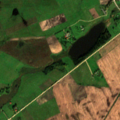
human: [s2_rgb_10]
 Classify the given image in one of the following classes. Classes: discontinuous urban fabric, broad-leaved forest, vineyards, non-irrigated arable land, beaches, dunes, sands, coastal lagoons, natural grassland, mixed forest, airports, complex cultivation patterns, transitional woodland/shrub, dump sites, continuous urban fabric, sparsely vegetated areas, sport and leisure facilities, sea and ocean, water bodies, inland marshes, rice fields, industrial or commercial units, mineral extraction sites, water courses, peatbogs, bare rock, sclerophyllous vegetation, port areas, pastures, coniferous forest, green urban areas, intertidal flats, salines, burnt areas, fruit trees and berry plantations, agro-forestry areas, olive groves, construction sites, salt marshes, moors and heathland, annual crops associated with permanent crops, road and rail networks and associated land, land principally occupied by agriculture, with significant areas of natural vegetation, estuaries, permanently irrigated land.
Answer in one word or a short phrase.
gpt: non-irrigated arable land, complex cultivation patterns, land principally occupied by agriculture, with significant areas of natural vegetation